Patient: sex M, age 66
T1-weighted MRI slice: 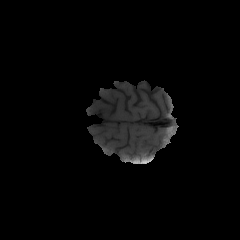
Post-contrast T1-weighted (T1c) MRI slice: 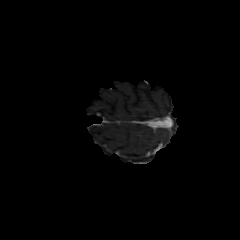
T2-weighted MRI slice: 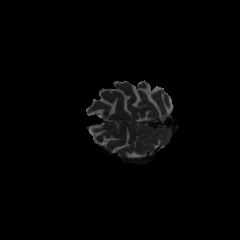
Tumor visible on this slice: no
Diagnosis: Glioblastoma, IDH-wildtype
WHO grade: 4